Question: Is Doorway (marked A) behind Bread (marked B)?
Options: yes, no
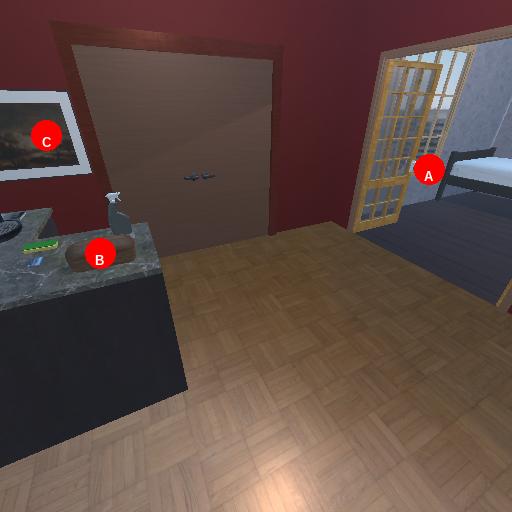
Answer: yes